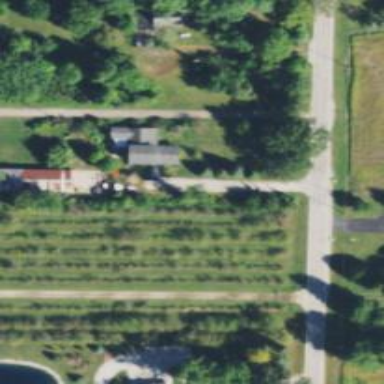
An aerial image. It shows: Driveway.